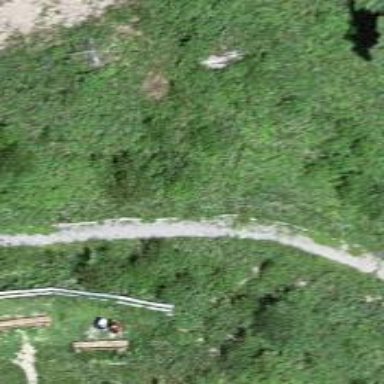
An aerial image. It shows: Ground path with excellent trail visibility.